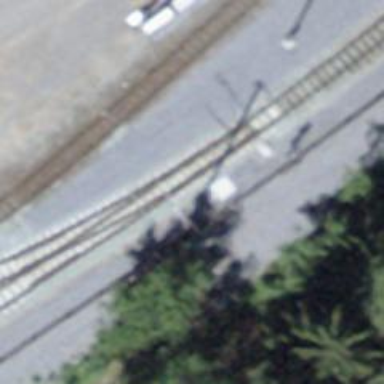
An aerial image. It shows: Railway switch.